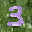
Label: 3